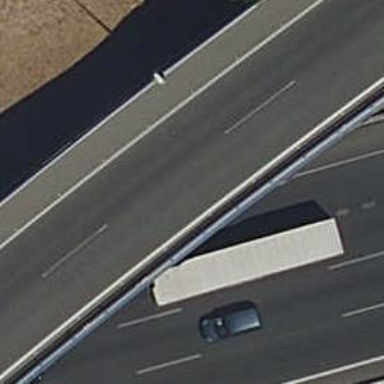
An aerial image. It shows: Bridge over motorway.